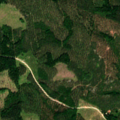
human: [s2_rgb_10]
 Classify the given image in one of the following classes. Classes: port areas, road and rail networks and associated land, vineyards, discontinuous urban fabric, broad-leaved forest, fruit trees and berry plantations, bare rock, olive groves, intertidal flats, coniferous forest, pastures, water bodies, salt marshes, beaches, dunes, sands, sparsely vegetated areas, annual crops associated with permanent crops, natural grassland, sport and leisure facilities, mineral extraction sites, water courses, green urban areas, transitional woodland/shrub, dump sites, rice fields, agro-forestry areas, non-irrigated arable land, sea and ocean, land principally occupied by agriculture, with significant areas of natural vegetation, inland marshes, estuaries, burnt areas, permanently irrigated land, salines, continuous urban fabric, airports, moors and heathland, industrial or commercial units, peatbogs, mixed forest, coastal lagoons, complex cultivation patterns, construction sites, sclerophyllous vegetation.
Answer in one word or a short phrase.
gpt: coniferous forest